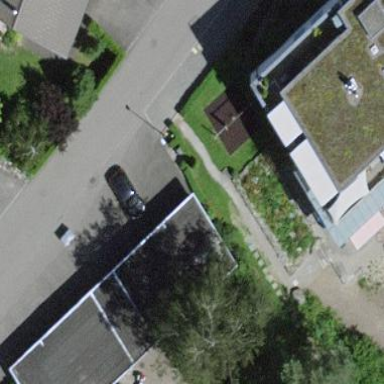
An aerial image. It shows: Garage.